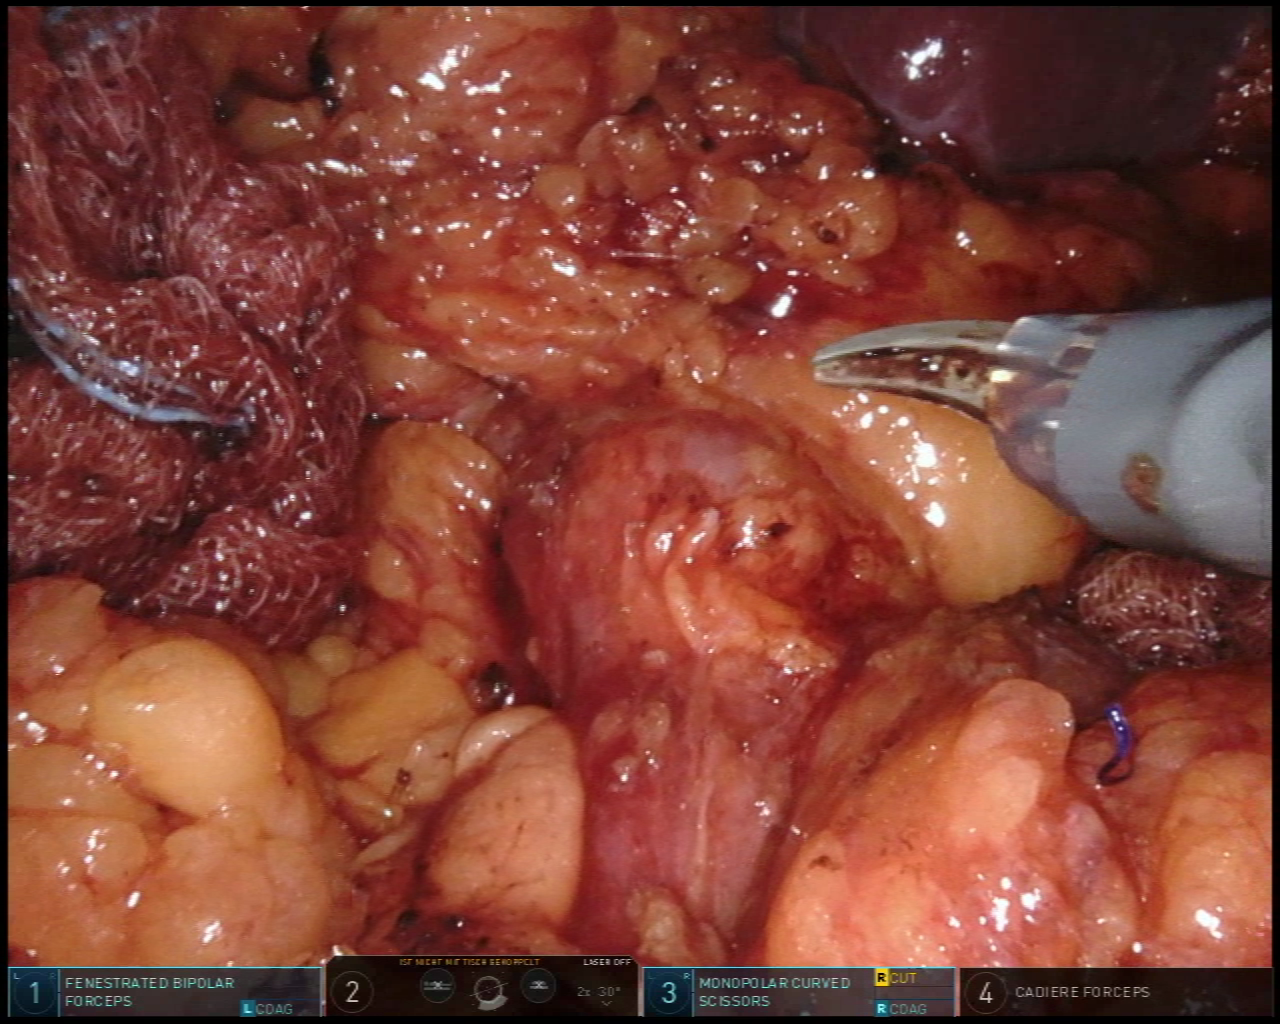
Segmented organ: stomach
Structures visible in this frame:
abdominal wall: no
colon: no
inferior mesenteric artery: no
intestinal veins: no
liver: no
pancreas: no
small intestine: no
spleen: yes
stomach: yes
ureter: no
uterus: no
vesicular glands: no